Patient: sex F, age 33
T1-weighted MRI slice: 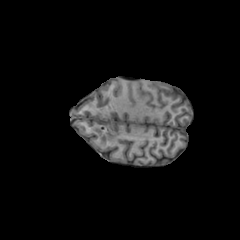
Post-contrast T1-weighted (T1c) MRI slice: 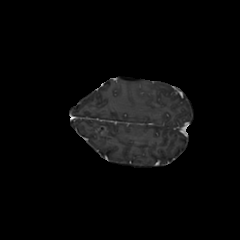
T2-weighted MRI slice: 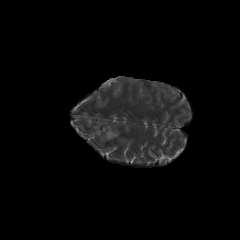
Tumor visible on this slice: no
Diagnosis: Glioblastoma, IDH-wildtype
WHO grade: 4